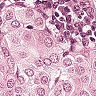
Metastatic tissue present: yes